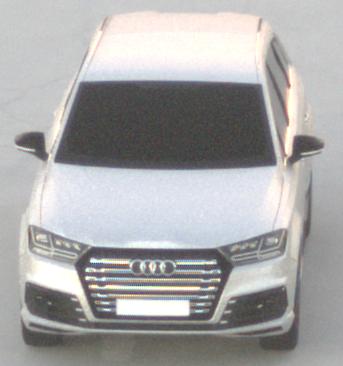
Make: Audi
Model: SQ7
Detailed model: -
Model produced from: 2016
Model produced until: 2018
Doors: 5
Color: white
Road condition: dry road
Daytime: sunrise or sunset
Contrast: low contrast